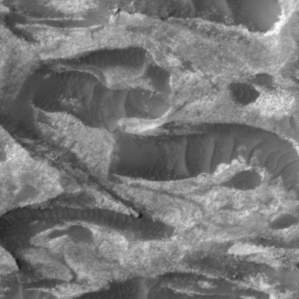
Label: non_frost